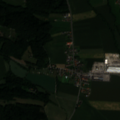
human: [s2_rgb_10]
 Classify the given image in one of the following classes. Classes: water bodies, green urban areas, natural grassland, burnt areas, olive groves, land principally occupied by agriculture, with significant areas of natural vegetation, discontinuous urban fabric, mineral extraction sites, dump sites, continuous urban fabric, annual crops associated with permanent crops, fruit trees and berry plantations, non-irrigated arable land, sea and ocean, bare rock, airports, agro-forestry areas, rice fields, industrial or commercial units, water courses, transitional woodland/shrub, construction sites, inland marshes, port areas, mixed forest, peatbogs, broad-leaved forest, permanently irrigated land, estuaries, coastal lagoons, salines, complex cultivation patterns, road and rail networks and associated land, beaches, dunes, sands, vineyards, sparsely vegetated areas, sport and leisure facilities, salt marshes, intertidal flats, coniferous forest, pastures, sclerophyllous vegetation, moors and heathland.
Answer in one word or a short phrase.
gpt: discontinuous urban fabric, non-irrigated arable land, complex cultivation patterns, broad-leaved forest, mixed forest